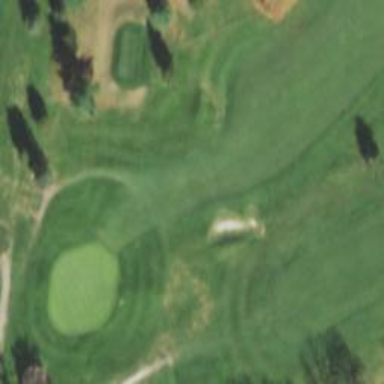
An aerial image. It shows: View of golf hole.